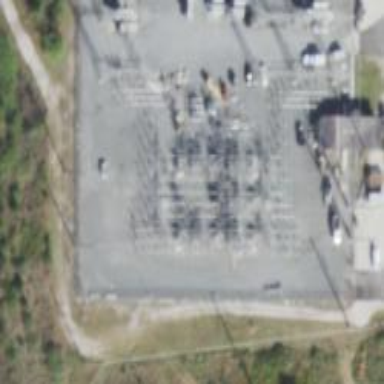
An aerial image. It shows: Switch for power supply.